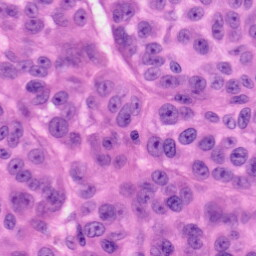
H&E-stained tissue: Skin